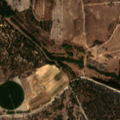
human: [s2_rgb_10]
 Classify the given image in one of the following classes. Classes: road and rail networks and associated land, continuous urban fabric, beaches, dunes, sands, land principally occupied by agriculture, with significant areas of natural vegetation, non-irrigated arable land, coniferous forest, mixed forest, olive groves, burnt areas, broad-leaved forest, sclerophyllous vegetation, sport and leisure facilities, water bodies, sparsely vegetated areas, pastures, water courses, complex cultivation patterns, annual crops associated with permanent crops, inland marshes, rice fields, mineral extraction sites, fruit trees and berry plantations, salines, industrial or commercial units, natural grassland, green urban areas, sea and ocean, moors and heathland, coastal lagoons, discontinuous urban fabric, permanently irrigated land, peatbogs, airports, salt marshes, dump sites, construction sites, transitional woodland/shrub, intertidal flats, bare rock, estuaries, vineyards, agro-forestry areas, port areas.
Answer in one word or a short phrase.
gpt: non-irrigated arable land, permanently irrigated land, pastures, agro-forestry areas, broad-leaved forest, mixed forest, transitional woodland/shrub